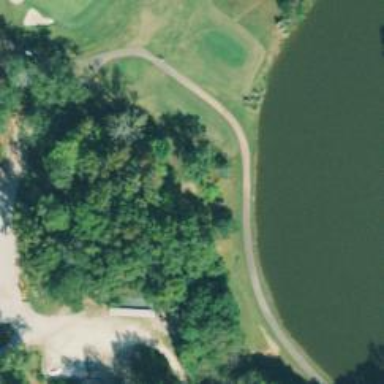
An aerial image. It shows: Path designated for golf carts.